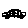
Label: car